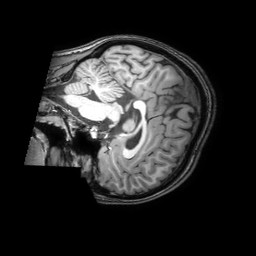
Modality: T1w
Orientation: sagittal
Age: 18
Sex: female
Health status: healthy
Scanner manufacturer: philips
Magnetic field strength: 3 T
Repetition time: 0.0079 s
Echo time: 0.0035 s